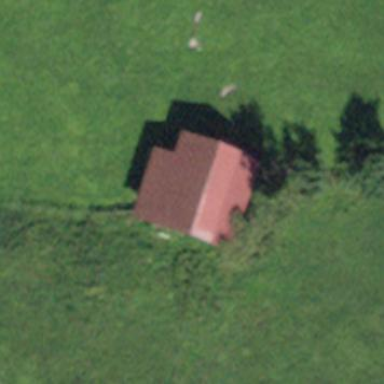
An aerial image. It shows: Rural barn.